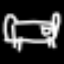
Label: bed